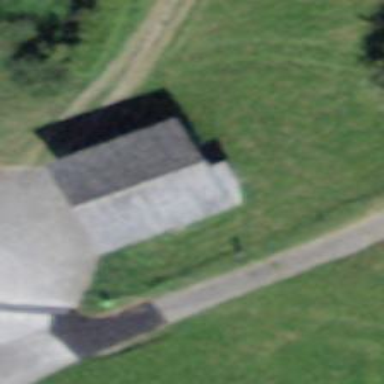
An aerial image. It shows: Garage building.